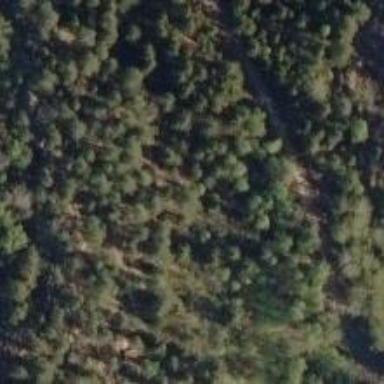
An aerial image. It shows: Cliff in nature.